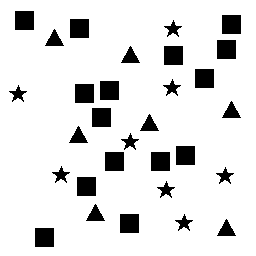
Squares: 15
Triangles: 7
Stars: 8
Total shapes: 30